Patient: sex F, age 63
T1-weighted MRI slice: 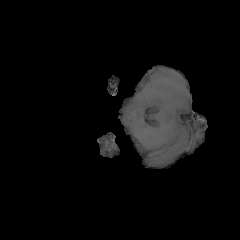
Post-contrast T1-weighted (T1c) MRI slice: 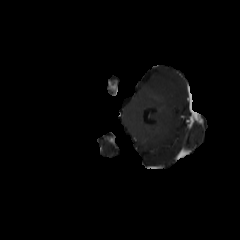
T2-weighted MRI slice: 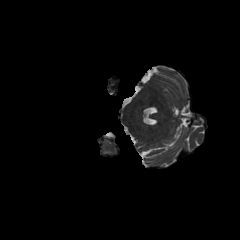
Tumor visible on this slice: no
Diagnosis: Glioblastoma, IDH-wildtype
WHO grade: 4